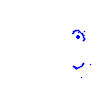
Particle: pion